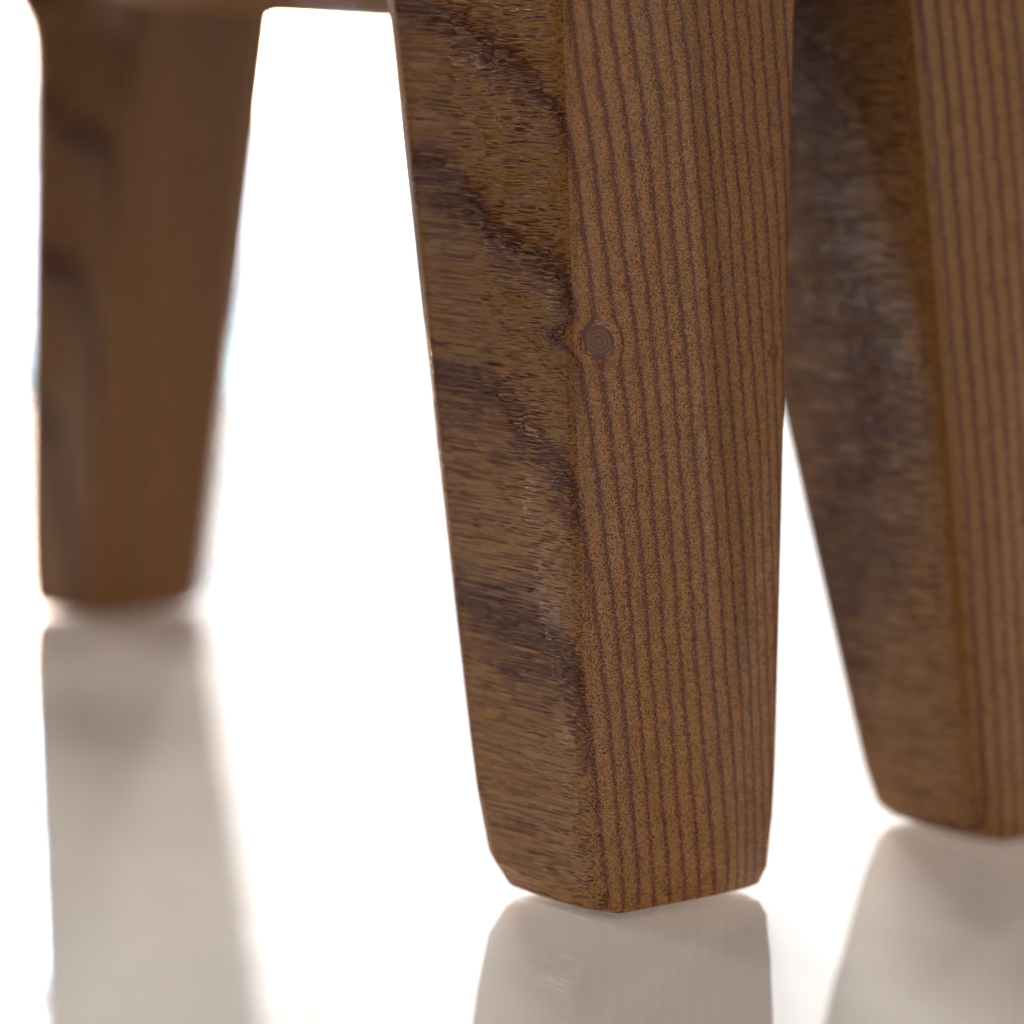
A high quality rendering of a dalahest_oak dalecarlian horse figurine made of varnished dark oak standing on a white marble sidetable in an a photo studio hall in london with natural soft warm daylight from windows,extreme close-up from the rear hind legmacro, 150 mm, f 16, bokeh